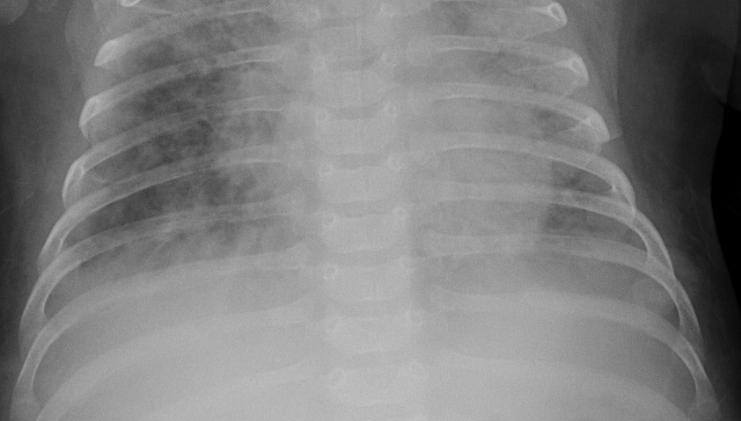
Diagnosis: PNEUMONIA